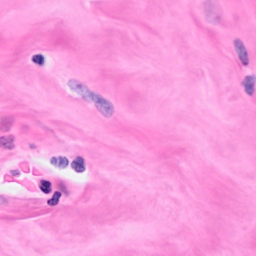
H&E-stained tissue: Breast